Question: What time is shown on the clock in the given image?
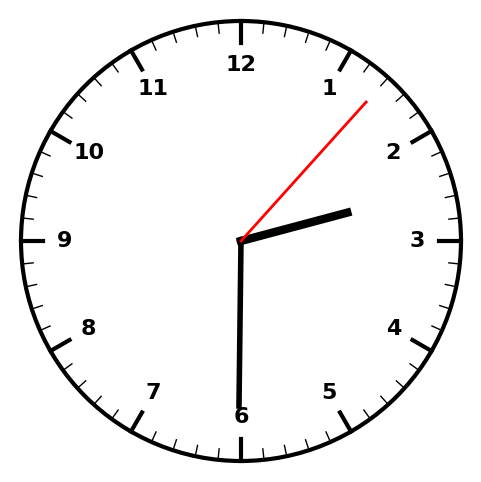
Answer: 02:30:07